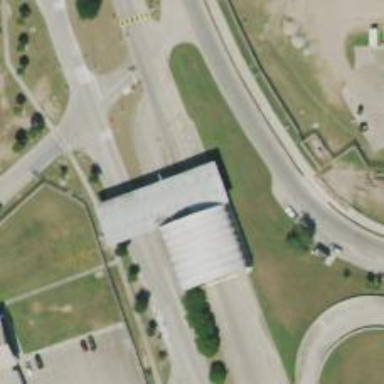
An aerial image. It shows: Border control barrier.